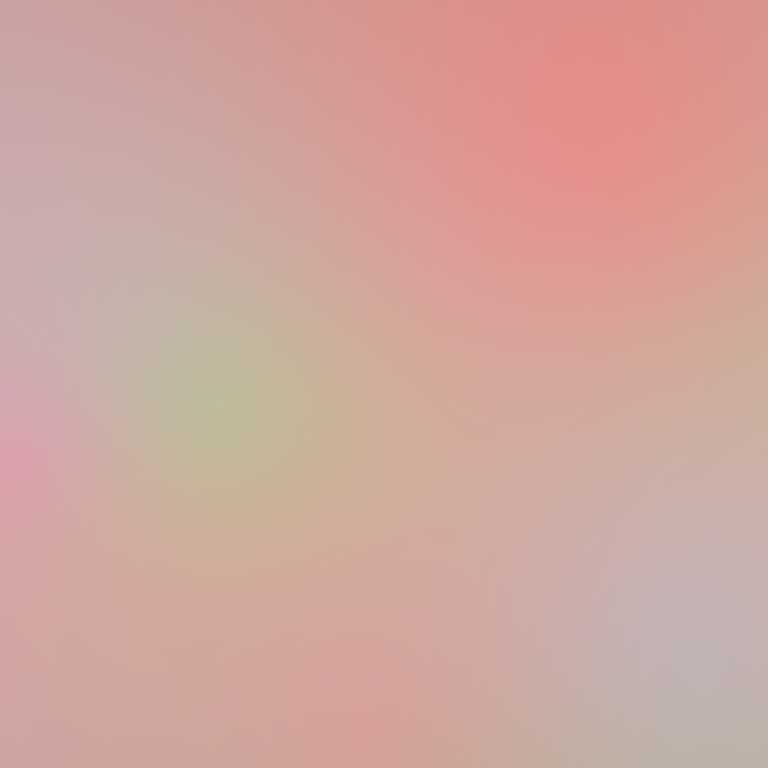
Abstract light effect, smooth blend from soft pink to muted green, calm atmosphere, diffuse glow, no room, no furniture, no objects.